Question: When I set the cell's 'backgroundView' with a 'UIImageView', there is space on between the left side of the 'UITableView' and the left edge of the 'backgroundView'. Why is this?
Here's the code that sets the background within a subclass on 'UITableViewCell':
'''
- (id)initWithStyle:(UITableViewCellStyle)style reuseIdentifier:(NSString *)reuseIdentifier
{
self = [super initWithStyle:style reuseIdentifier:reuseIdentifier];
if (self) {
// Initialization code
self.contentView.backgroundColor = [UIColor clearColor];
NSString *imageName = @"invite_bg";
UIImageView *imageView = [[UIImageView alloc] initWithFrame:CGRectMake(0, 0, 320, 502)];
self.backgroundView = imageView;
self.imageView.image = [UIImage imageNamed:imageName];
}
}
'''

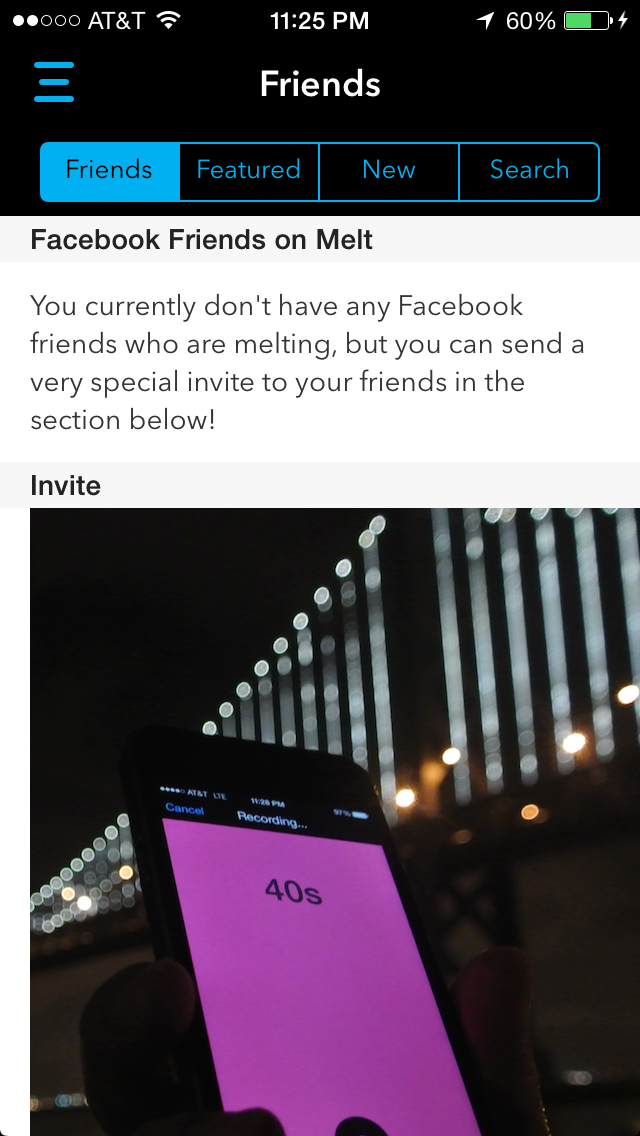
Answer: I was setting the image on 'self.imageView' instead of 'imageView'. I added the 'imageView' as a subview to 'contentView', and it works now!